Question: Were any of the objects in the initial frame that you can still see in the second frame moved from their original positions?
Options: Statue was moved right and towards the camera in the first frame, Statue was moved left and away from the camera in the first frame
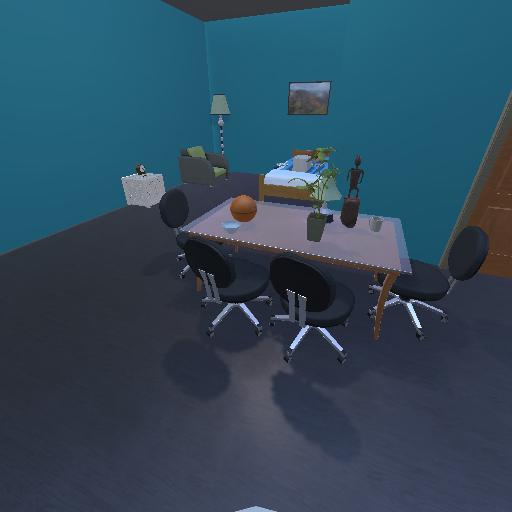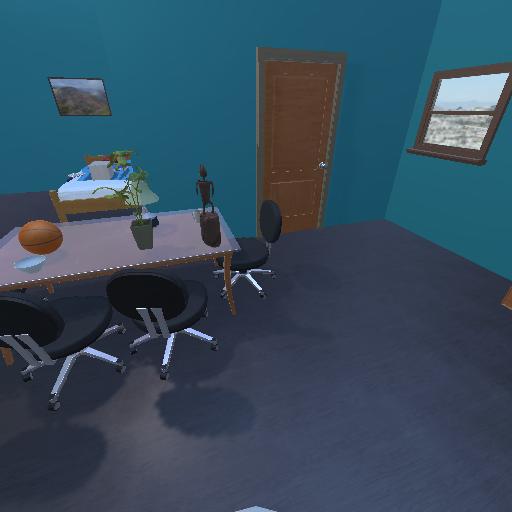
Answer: Statue was moved right and towards the camera in the first frame